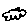
Label: cloud